Aerial crown-view tile of a tropical tree (Barro Colorado Island, Panama), acquired 20240611:
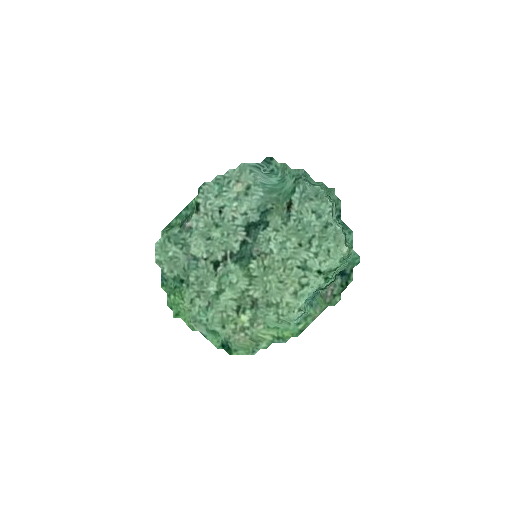
Species: Cecropia insignis
GBIF accepted scientific name: Cecropia insignis
Crown area: 43.619 m²